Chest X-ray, AP view. Patient: 65 years old, sex F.
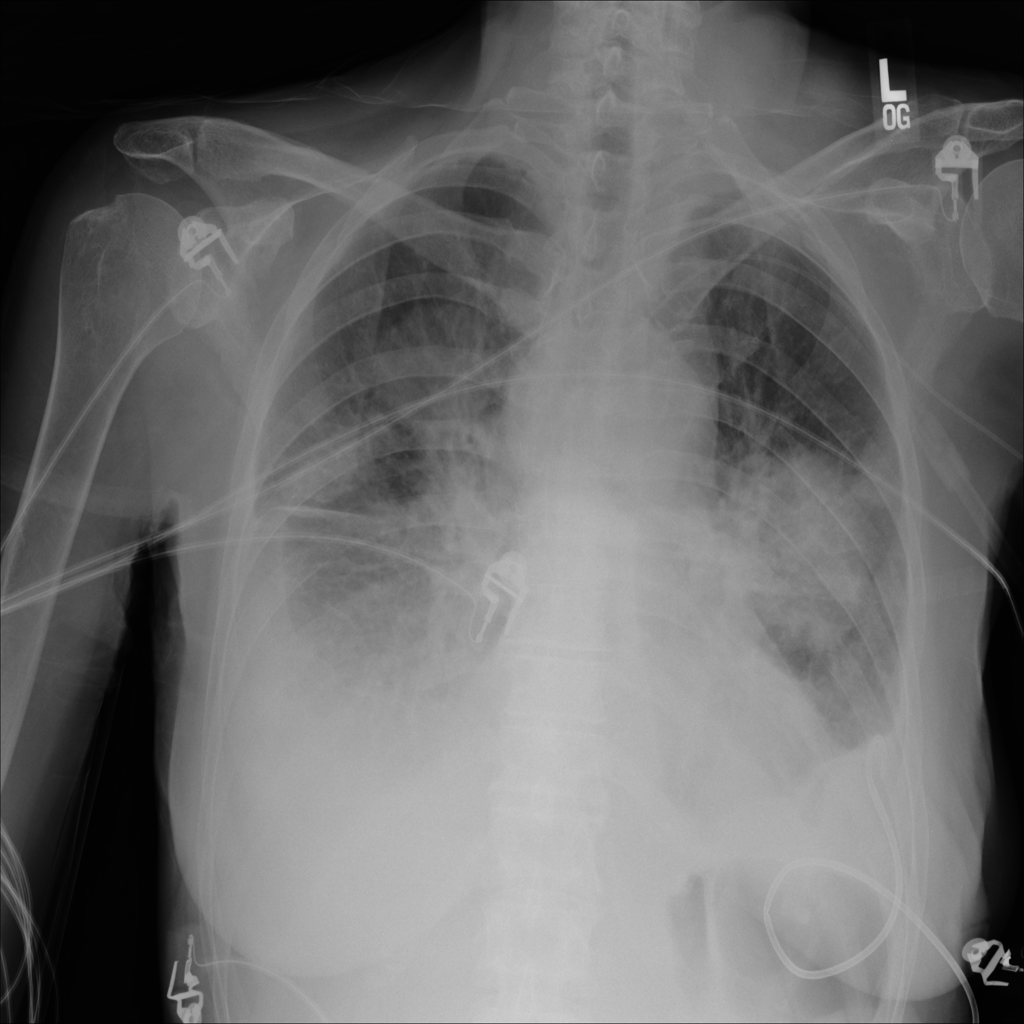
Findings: Effusion, Mass